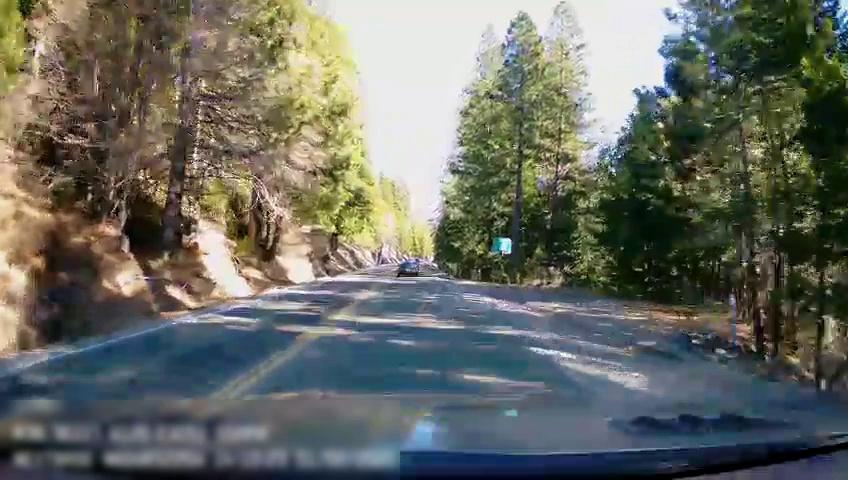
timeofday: Day
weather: Sunny
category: Drivable Space
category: Vehicles | Car
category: Lanes | Opposite Lane
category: Lanes | Opposite Lane
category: Lanes | Current Lane
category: Traffic | Signs